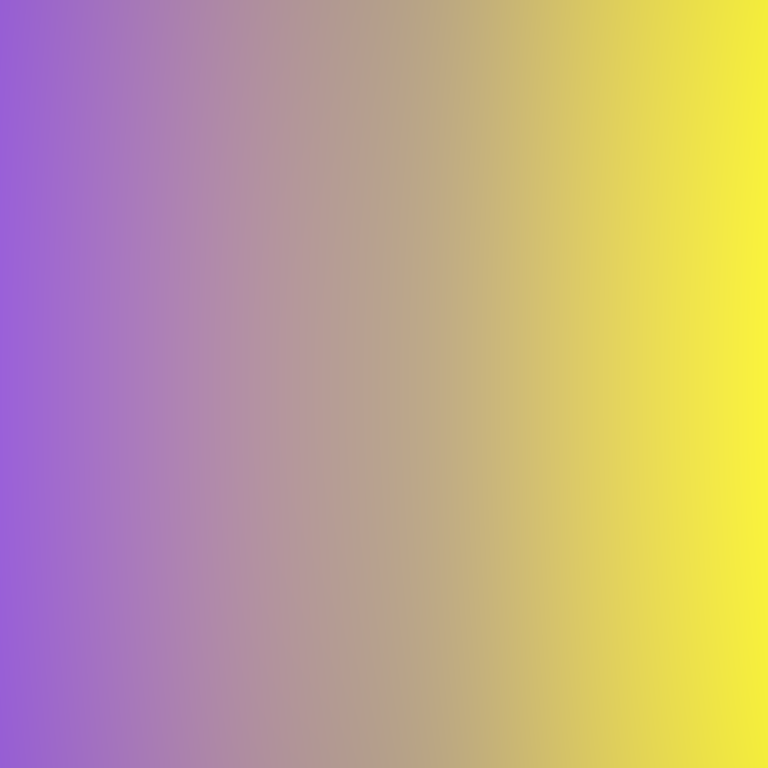
Abstract light effect, smooth gradient from violet to yellow, calm atmosphere, soft glow, no room, no furniture, no objects.